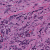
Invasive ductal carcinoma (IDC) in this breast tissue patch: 1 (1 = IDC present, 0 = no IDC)